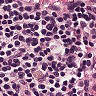
Metastatic tissue present: no